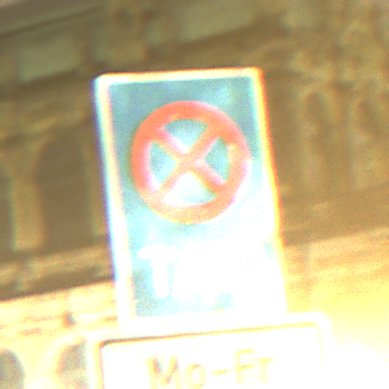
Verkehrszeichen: Taxenstand
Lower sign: ZeitangabenMitBeschraenkungAufWochentage2
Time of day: Night
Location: Outdoor (Urban)
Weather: Overcast
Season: NotSpecified
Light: Artificial